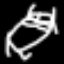
Label: bed